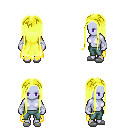
a pixel art fantasy rpg character, female body template, dark elf, purple skin, yellow tattered cape, teal pants, gold extra-long hairstyle, white cloth bandages, white slippers, four views (front, back, left, right), 2x2 character sprite sheet, small pixel art, hard edges, no anti-aliasing